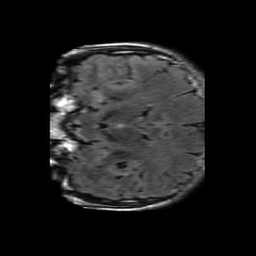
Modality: FLAIR
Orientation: coronal
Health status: ill
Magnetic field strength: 3 T